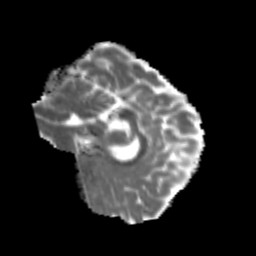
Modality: MD
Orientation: sagittal
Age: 21
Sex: male
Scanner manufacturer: siemens
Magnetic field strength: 3 T
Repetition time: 3.5 s
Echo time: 0.113 s